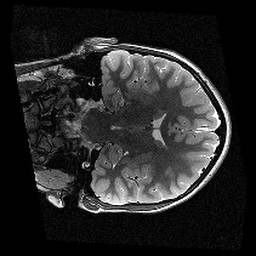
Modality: T2w
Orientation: coronal
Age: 11
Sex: female
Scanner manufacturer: siemens
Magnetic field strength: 3 T
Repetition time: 9.23 s
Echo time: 0.067 s